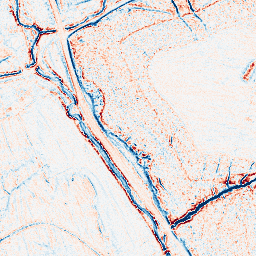
Category: edge_preserving
Decomposition family: anisotropic_diffusion
Decomposition parameters: iterations: 20
kappa: 30
gamma: 0.05
Upsampling method: bspline
Upsampling parameters: scale: 8
Upsampling scale: 8